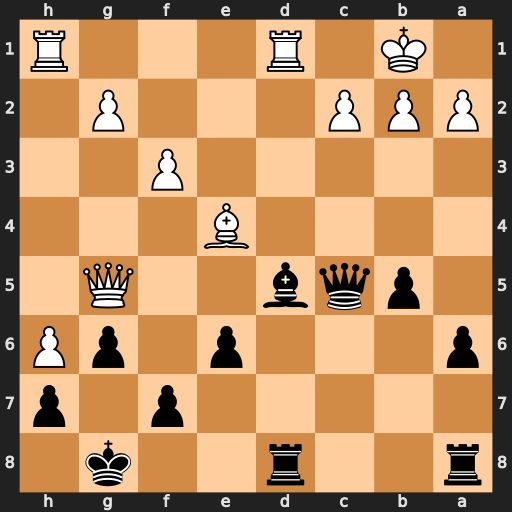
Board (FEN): r2r2k1/5p1p/p3p1pP/1pqb2Q1/4B3/5P2/PPP3P1/1K1R3R
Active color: b
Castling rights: -
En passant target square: -
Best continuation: Bxa2+ Kxa2 Qxg5